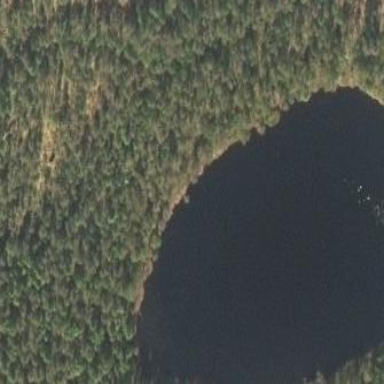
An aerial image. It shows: Serene lake.